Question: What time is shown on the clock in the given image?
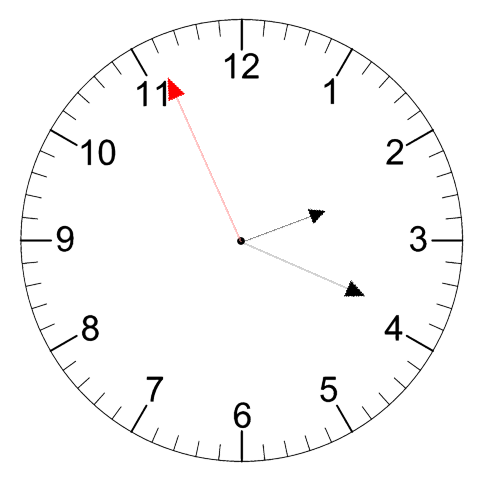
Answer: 02:18:56